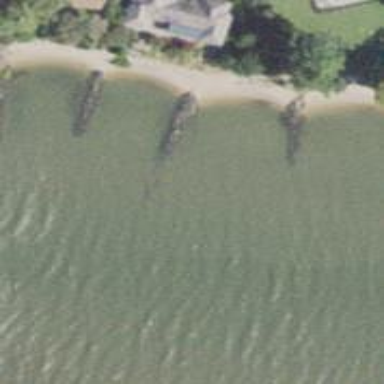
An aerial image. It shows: Breakwater structure.